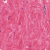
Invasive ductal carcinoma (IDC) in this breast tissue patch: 0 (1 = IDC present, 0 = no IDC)